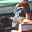
Label: 1